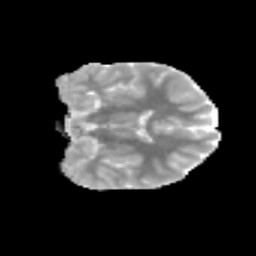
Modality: MD
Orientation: coronal
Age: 12
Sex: male
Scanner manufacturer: siemens
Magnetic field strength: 3 T
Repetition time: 3.8 s
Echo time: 0.07 s